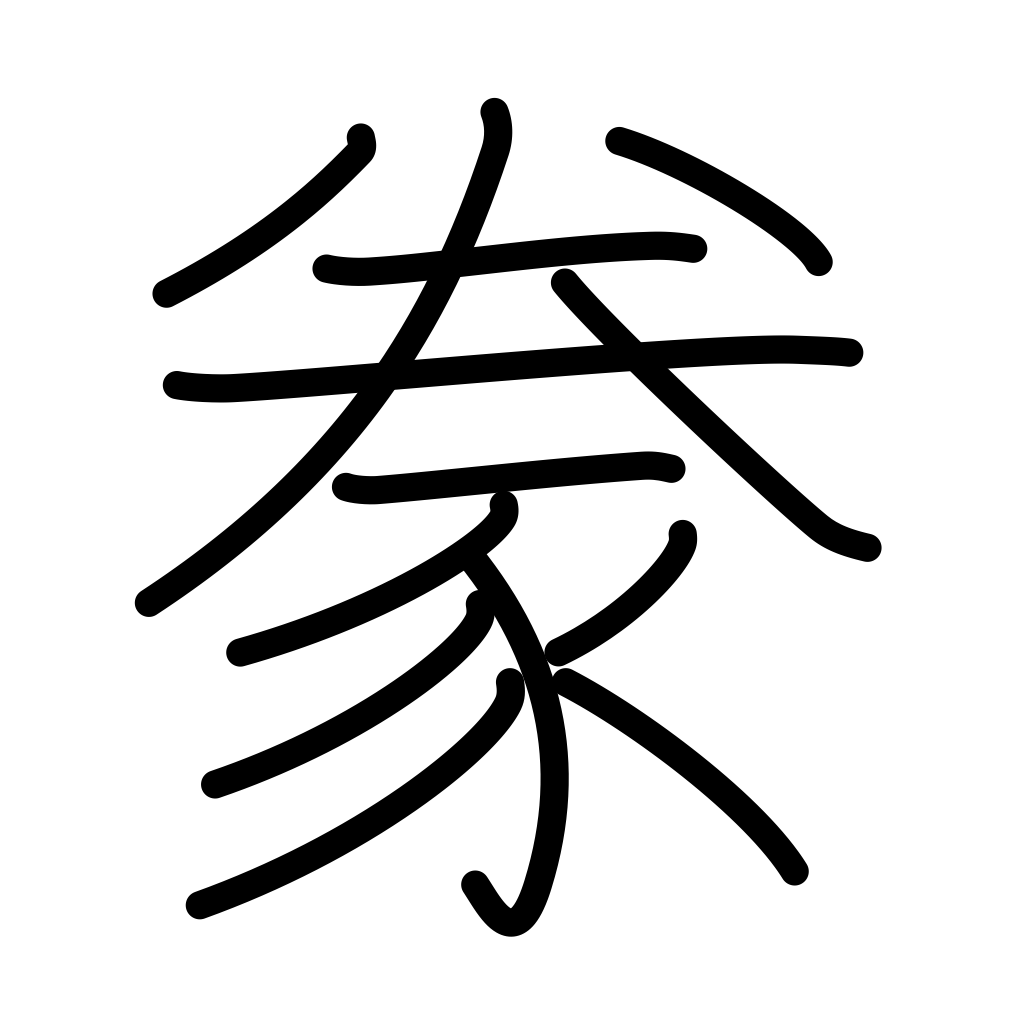
Meaning: raising domestic animals